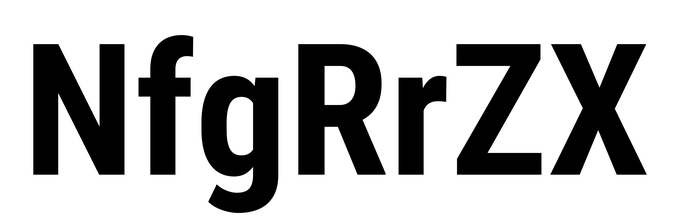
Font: Roboto_Condensed_Bold